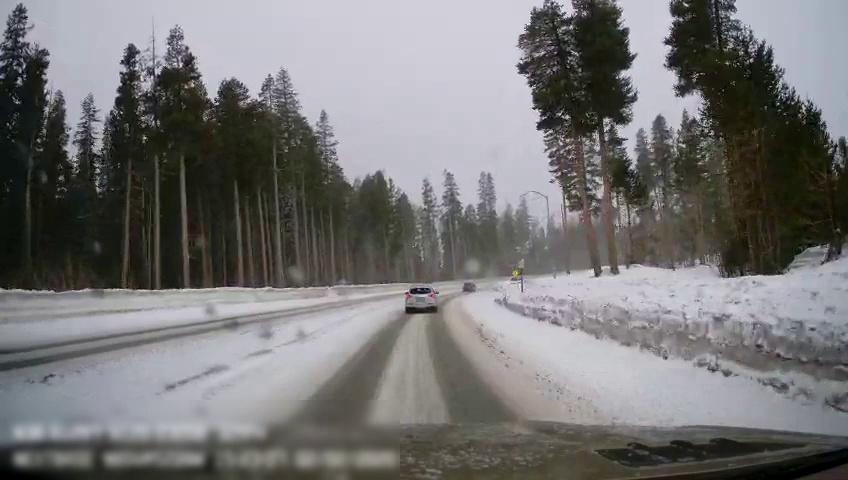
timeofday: Day
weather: Snowy
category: Drivable Space
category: Vehicles | SUV